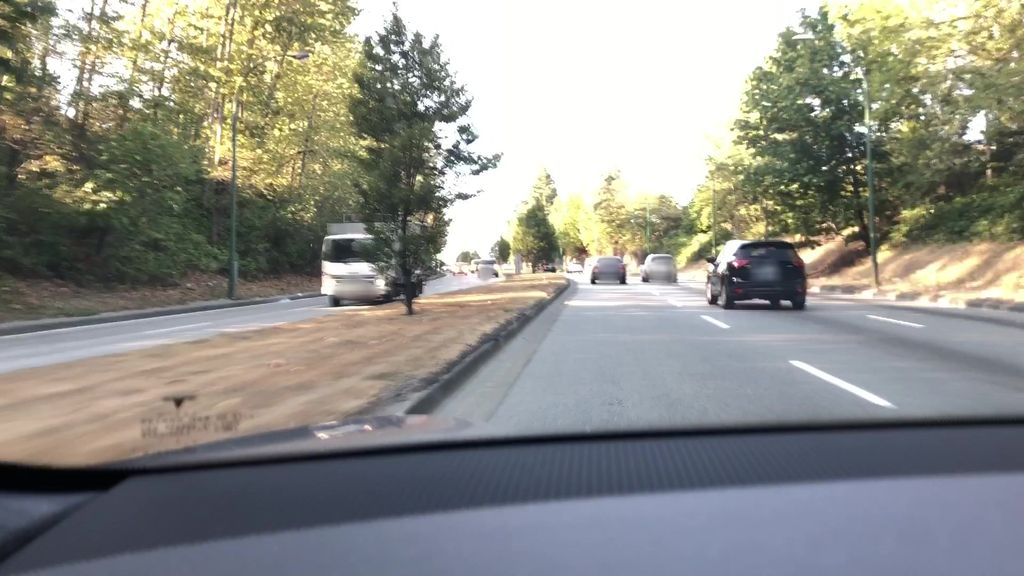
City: vancouver